Question: Is it possible to do a design like this (the bordered edges) without using images, but using CSS only..?
One of our designers has fired it to me and I think it might be a photoshop border, but I want to avoid using an image if possible.

Thanks in advance for any tips!
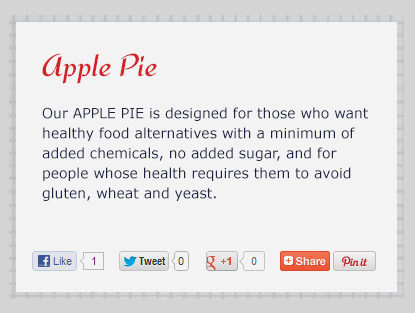
Answer: Yes you can! with the amazing <URL>
And this is a rough <URL> for you.
HTML:
'''
<div class='pat-ho' ></div>
<div class='pat-ve' ></div>
<div class='text' >Text Text Text</div>
'''
CSS:
'''
.pat-ho {
position: absolute;
width:500px; height:500px;
background-color: gray;
background-image: linear-gradient(transparent 50%, rgba(255,255,255,.5) 50%);
background-size: 20px 20px;
}
.pat-ve {
position: absolute;
width:450px; height:500px;
background-color: gray;
background-image: linear-gradient(90deg, transparent 50%, rgba(255,255,255,.5) 50%);
background-size: 20px 20px;
left: 25px
}
.text {
position: absolute;
width: 470px;
height: 470px;
background: white;
top: 25px; left: 25px;
}
'''
And <URL>.